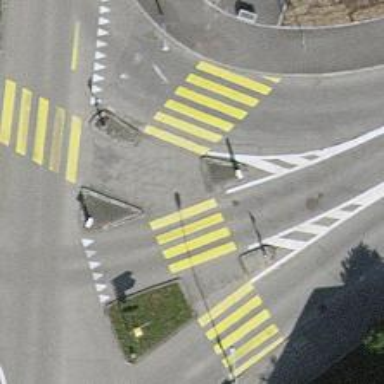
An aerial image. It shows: Zebra crossing on the road.